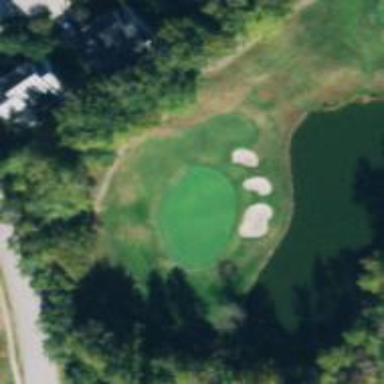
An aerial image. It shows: Golf hole.